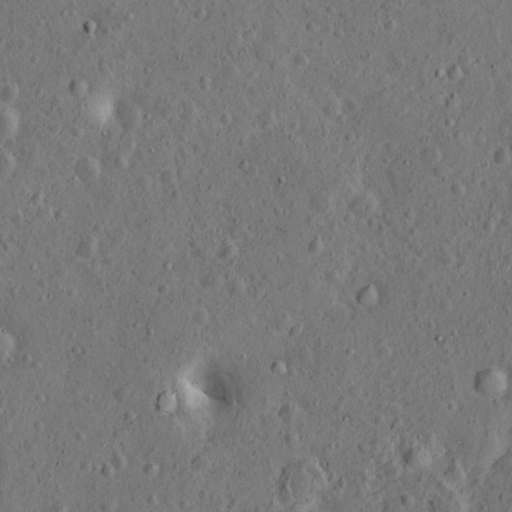
Classes present: Background, Cone